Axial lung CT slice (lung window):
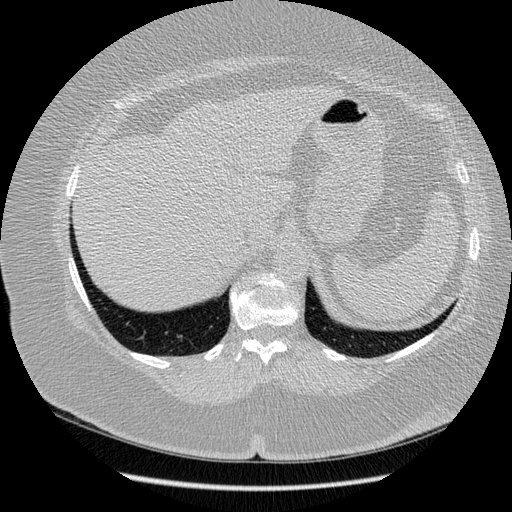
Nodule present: no